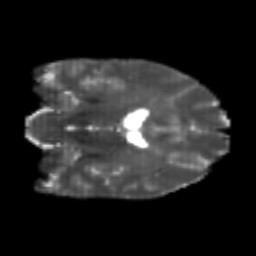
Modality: T2w
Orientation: coronal
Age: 20
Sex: male
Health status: healthy
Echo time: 0.074 s